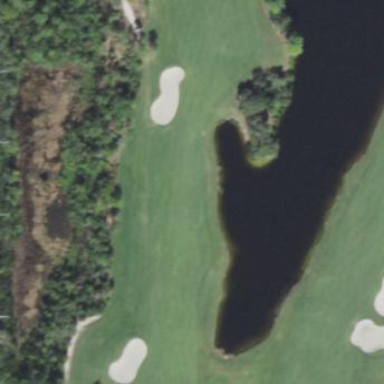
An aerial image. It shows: Scenic golf fairway.